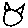
Label: cat